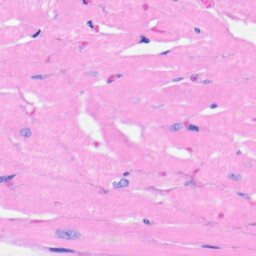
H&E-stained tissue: Heart